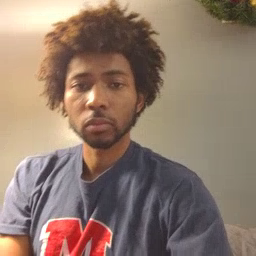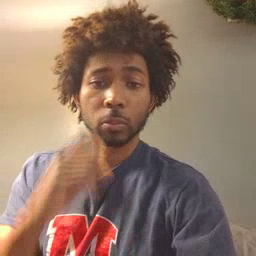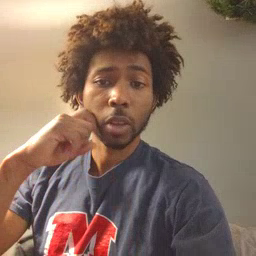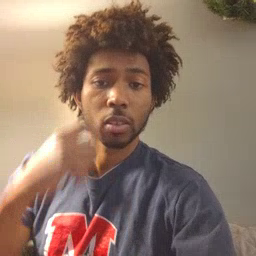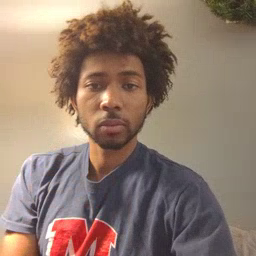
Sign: apple